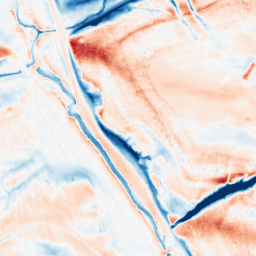
Category: classical
Decomposition family: gaussian_anisotropic
Decomposition parameters: sigma_x: 2
sigma_y: 10
Upsampling method: bicubic
Upsampling parameters: scale: 2
Upsampling scale: 2